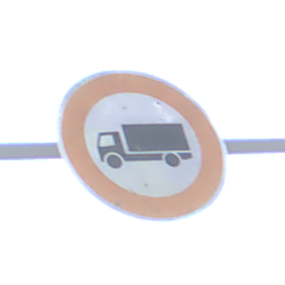
Verkehrszeichen: VerbotFuerKraftfahrzeugeUeberDreiKommaFuenfTonnen
Umgebung: Outdoor, Nature
Tageszeit: SunriseSunset
Wetter: Clear
Licht: Natural
Jahreszeit: NotSpecified
Kontrast: HighContrast